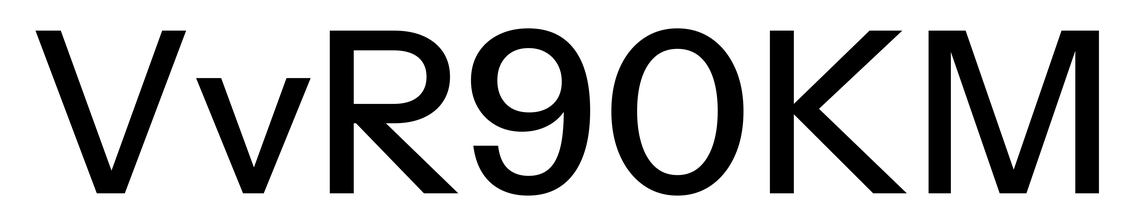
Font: InstrumentSans_Medium